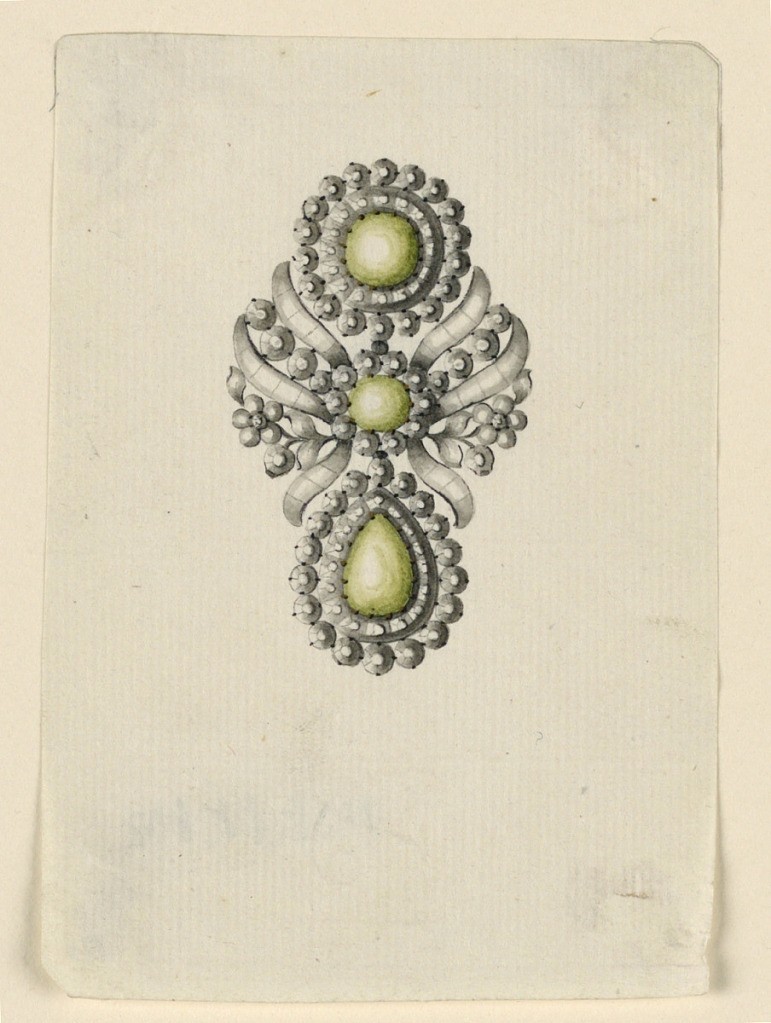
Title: Design for an Earring
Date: late 18th century
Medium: Pen and black ink, brush and gray, green watercolor on paper
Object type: Drawing
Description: Jewelry design for an earring. The scheme is similar to 1938-88-818, but the shape of the palmette is stressed by omitting the fourth band. Green diamonds at the center of the disk, rosette and drop. Slightly bevelled corners at upper right and lower left.